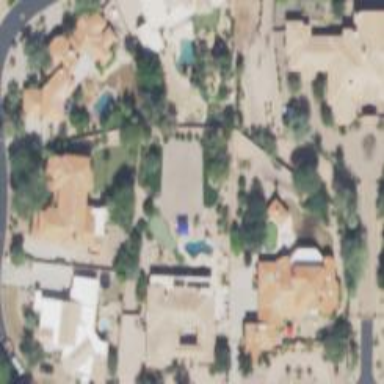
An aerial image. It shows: Outdoor swimming pool in leisure land area.